Interaction volume radius: 5 \u00c5
Interaction volume height: 20 \u00c5
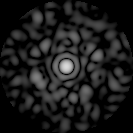
Disorder parameter: 0.8213